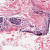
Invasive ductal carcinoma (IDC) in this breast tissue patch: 0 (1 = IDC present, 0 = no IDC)